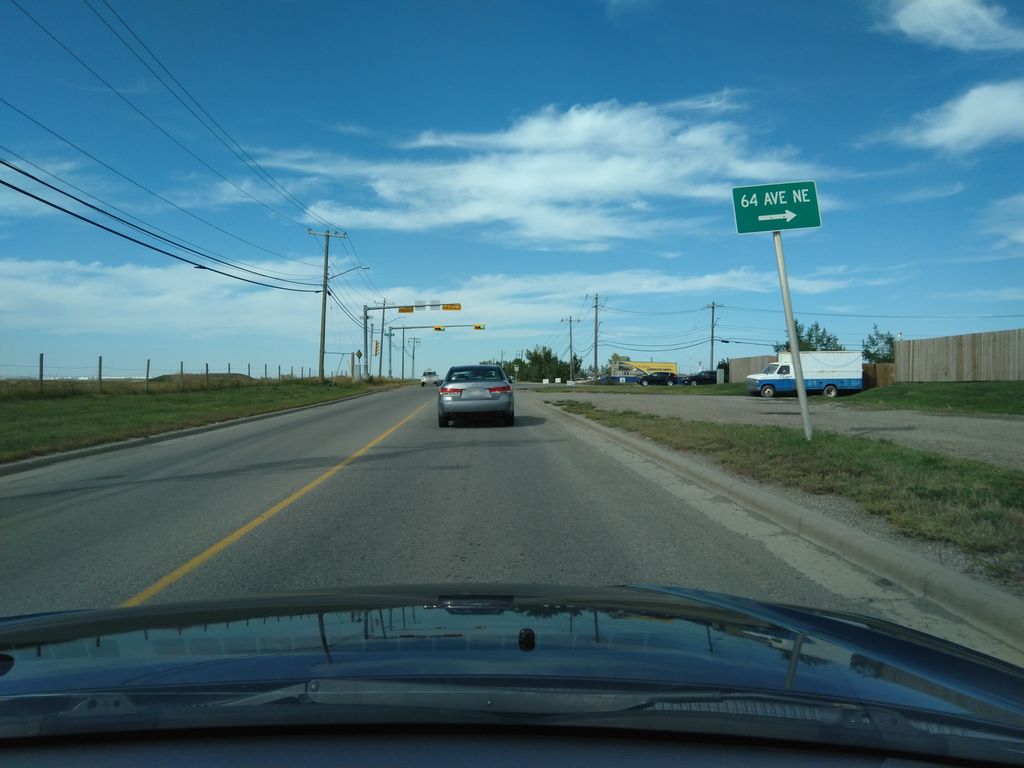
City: calgary